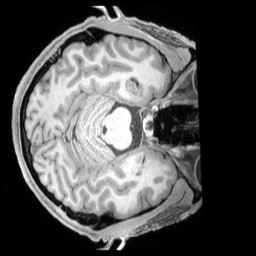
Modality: T1w
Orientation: axial
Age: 24
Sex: male
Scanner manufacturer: siemens
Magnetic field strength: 3 T
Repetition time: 2.4 s
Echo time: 0.00224 s